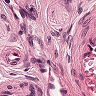
Metastatic tissue present: no